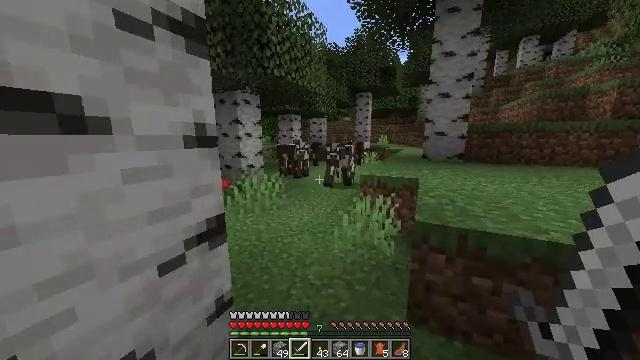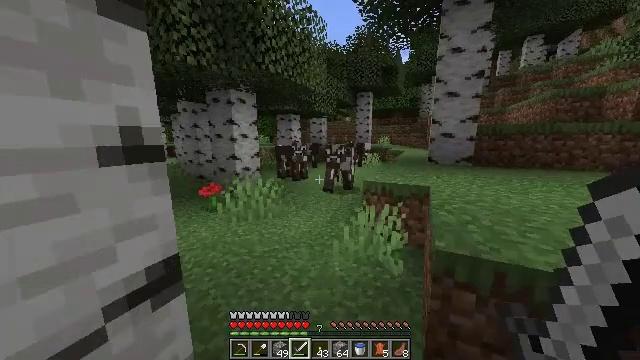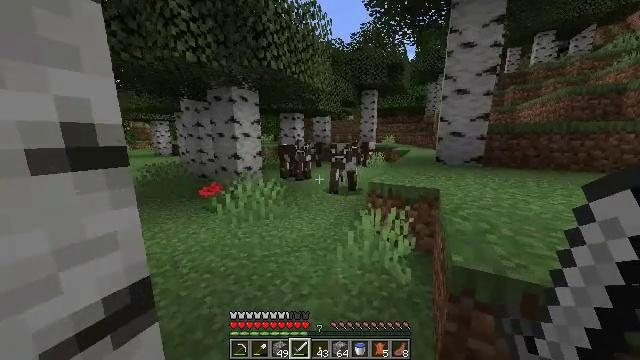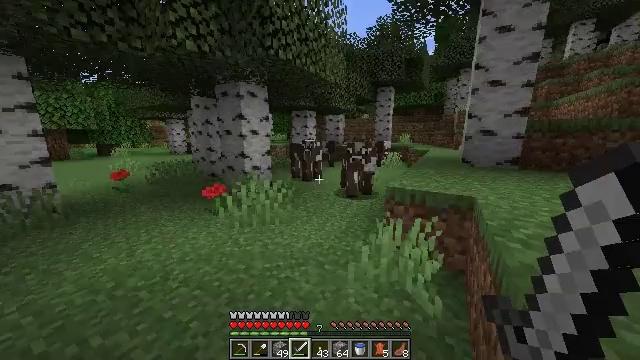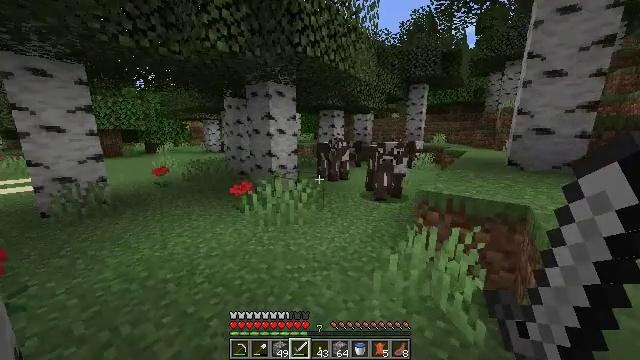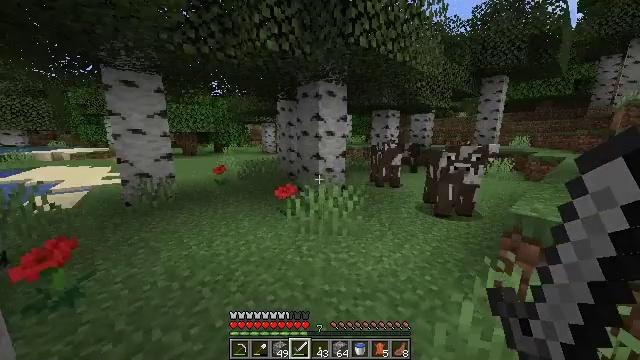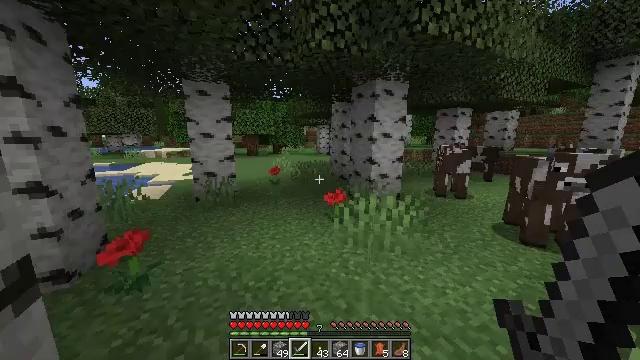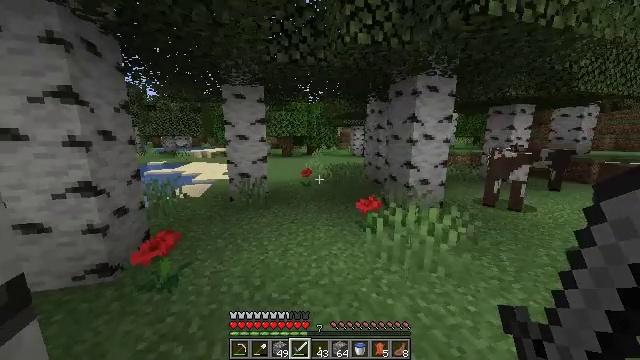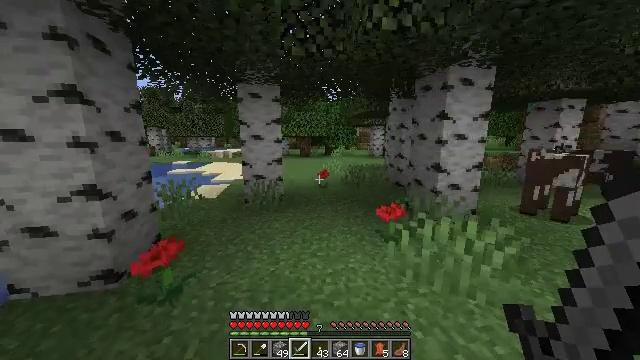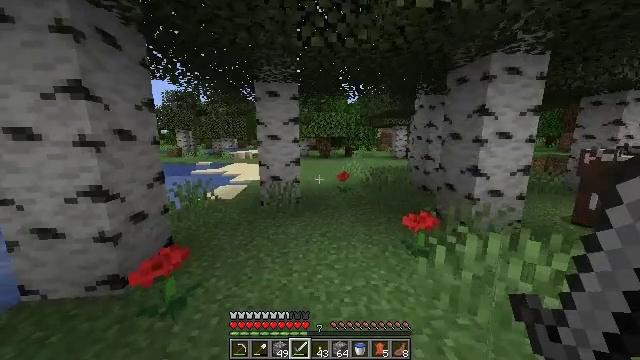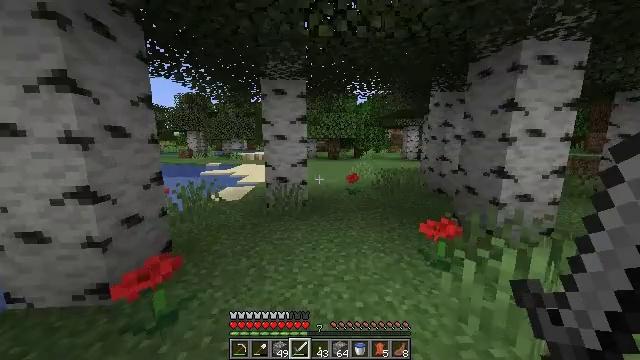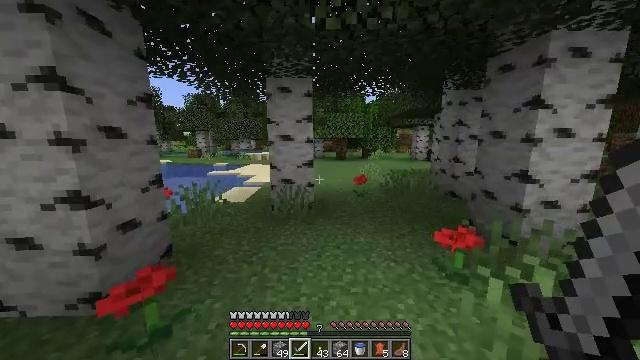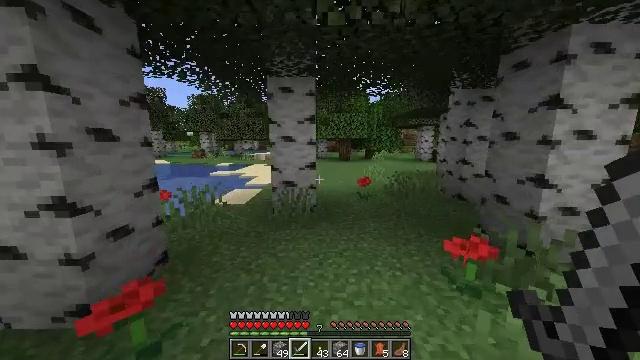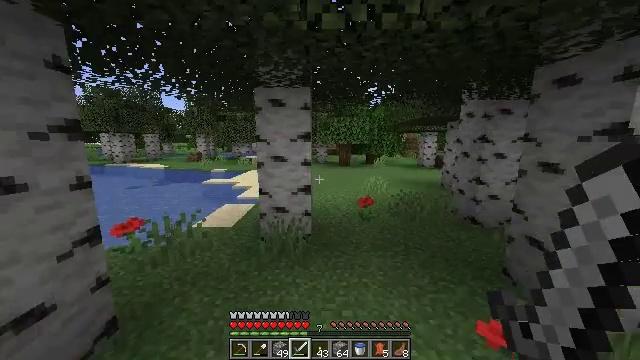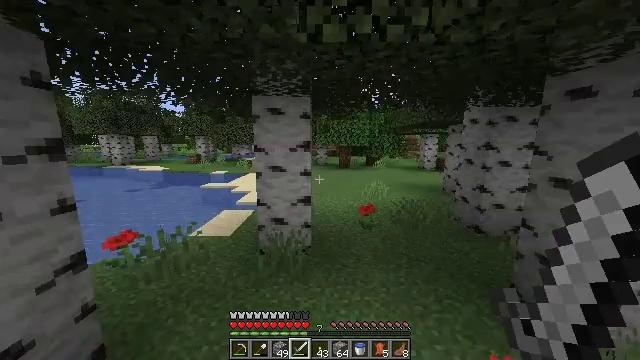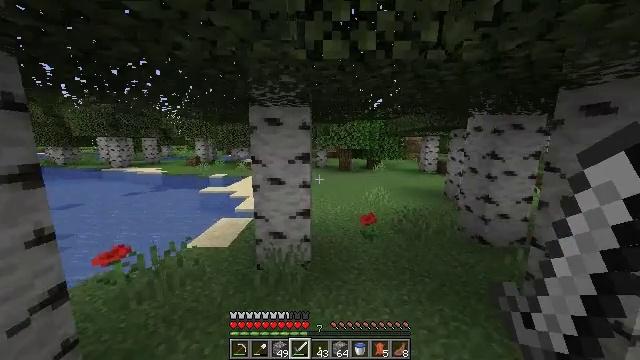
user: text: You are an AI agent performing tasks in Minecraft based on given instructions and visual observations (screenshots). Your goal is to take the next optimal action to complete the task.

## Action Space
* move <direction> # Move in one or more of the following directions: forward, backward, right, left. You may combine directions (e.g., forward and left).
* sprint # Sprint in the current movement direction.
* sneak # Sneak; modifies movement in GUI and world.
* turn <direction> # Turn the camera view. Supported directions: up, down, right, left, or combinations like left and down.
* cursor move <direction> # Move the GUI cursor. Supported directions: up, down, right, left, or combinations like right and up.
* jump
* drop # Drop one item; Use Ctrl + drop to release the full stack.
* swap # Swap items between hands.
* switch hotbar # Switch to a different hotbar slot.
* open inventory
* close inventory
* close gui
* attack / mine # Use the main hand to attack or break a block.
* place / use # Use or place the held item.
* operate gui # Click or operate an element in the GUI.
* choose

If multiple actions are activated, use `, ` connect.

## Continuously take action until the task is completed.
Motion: motion action
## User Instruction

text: Harvest sugar cane from the plant.
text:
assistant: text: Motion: move forward, sprint
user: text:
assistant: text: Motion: move forward, sprint, turn left
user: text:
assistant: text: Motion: move forward, sprint, turn left
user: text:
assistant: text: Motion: move forward, sprint, turn left
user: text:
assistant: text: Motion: move forward, sprint, turn left
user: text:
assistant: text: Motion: move forward, sprint, turn left
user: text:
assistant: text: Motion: move forward, sprint, turn left
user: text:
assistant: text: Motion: move forward, sprint, turn left
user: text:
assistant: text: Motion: move forward, sprint, turn left
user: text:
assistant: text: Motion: move forward, sprint, turn left
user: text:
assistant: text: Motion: move forward, sprint, turn left
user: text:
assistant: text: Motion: move forward, sprint
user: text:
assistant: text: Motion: move forward, sprint, jump
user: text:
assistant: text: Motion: move forward, sprint, jump
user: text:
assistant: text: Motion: move forward, sprint, jump
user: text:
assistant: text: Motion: move forward, sprint, jump
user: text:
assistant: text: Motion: move forward, sprint, turn right, jump
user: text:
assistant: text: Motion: move forward, sprint, turn right, jump
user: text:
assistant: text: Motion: move forward, sprint, turn right, jump
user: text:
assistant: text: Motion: move forward, sprint, jump
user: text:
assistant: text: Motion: move forward, sprint, jump
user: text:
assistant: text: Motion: move forward and move right, sprint, jump
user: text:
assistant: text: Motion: move forward and move right, sprint, jump
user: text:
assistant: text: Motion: move forward and move right, sprint, jump
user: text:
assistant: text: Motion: move forward and move right, sprint, jump
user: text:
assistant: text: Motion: move forward and move right, sprint, turn left, jump
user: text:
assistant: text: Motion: move forward and move right, sprint, turn left, jump
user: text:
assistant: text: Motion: move forward, sprint, turn left, jump
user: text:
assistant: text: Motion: move forward, sprint, turn left, jump
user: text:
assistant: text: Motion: move forward, sprint, turn left, jump